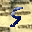
Label: 5